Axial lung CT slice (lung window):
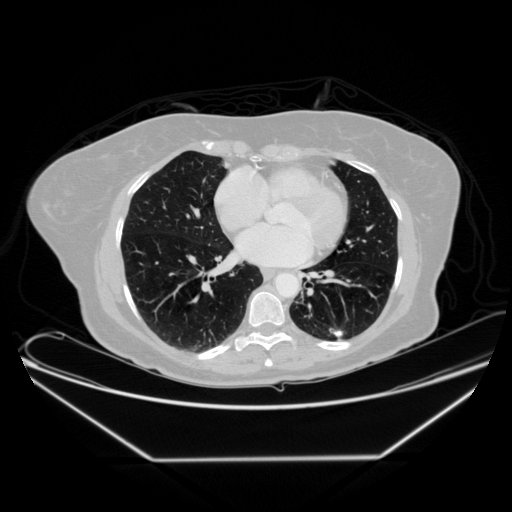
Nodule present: no